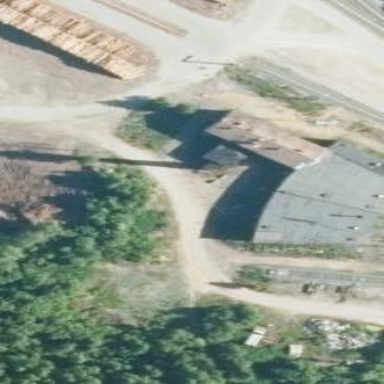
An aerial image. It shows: Roundhouse building next to railway.